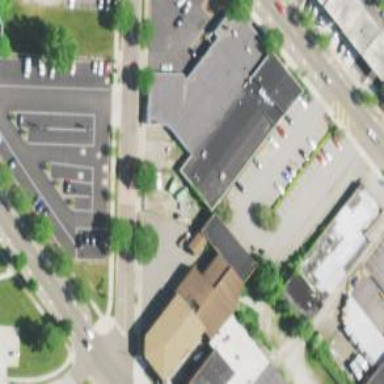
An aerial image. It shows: Clinic building.